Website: crate-barrel
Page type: newsletter-management
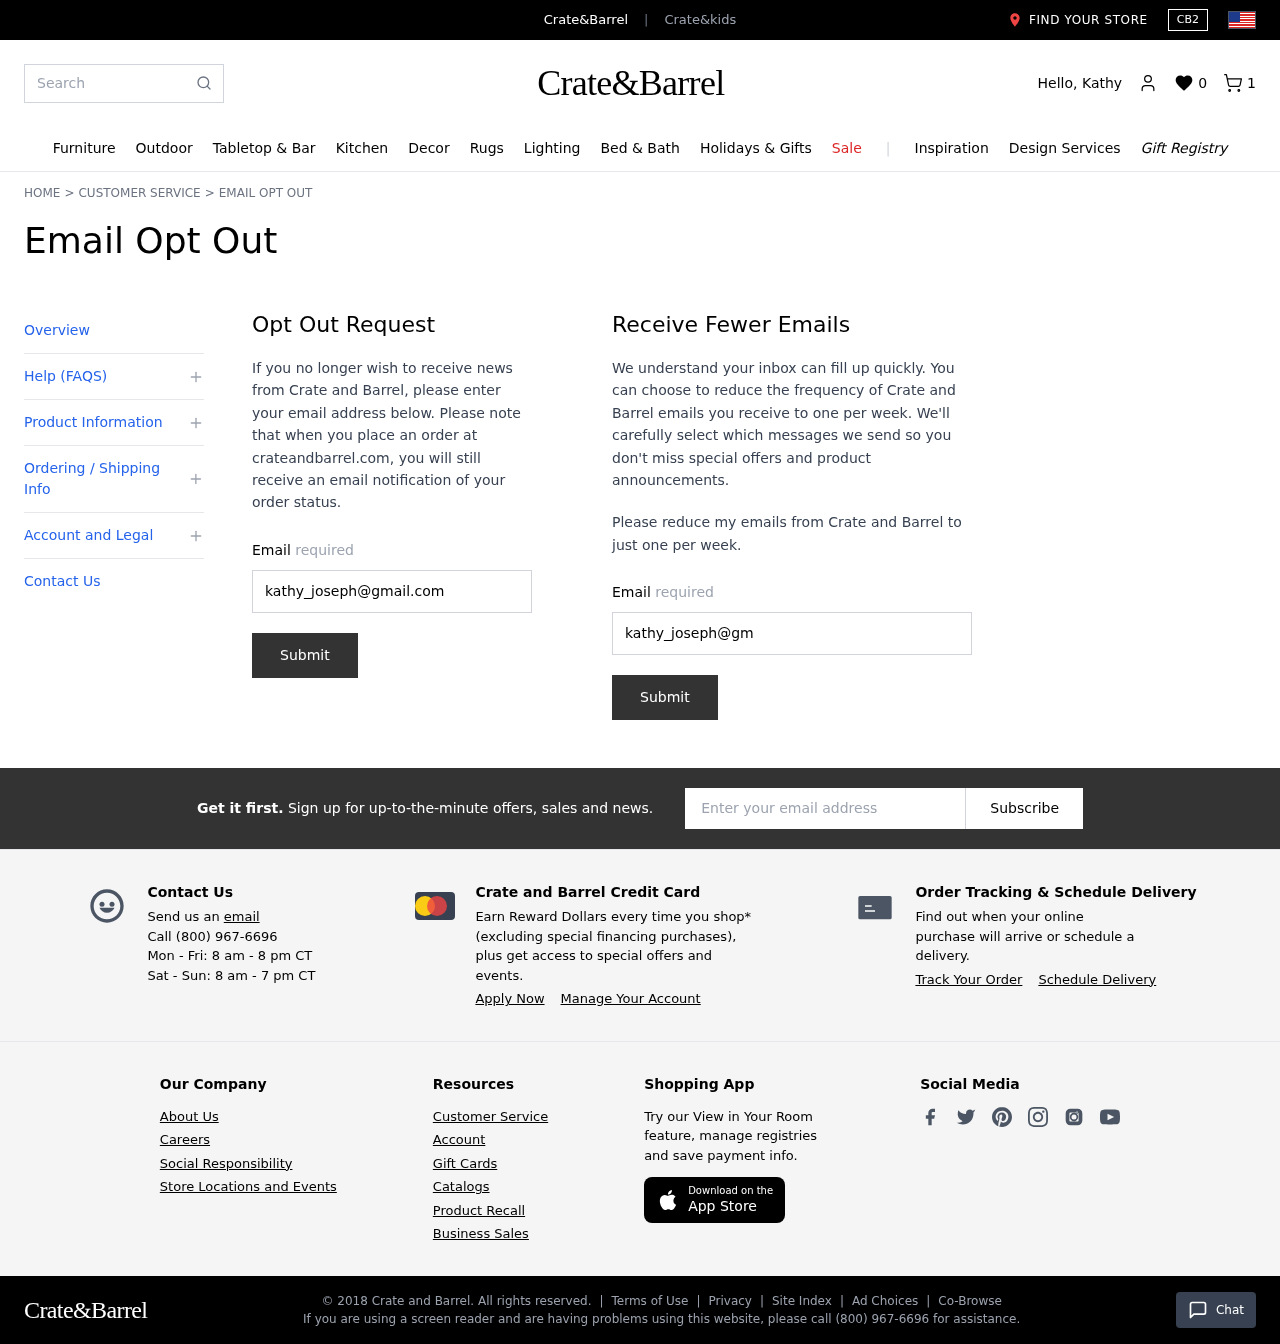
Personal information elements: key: PII_EMAIL
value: kathy_joseph@gmail.com
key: PII_EMAIL2
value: kathy_joseph@gmail.com
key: PII_EMAIL3
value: kathy_joseph@gmail.com
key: PII_FIRSTNAME
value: Kathy
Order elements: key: ORDER_NUM_ITEMS
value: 1
Search elements: key: HEADER_SEARCH
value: Search
Other elements: key: WISHLIST_COUNT
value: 0